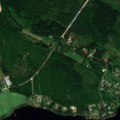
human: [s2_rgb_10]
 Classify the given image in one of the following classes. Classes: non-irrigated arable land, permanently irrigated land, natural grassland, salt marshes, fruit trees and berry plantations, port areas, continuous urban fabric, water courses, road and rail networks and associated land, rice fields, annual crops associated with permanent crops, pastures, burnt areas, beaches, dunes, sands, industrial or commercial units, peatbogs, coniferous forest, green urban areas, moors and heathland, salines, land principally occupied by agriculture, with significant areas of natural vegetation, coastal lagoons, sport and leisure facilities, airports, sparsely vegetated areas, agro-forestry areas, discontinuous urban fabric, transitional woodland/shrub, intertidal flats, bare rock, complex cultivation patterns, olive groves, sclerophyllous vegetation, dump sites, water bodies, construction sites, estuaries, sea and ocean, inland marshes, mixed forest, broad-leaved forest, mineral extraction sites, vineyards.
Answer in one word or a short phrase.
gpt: non-irrigated arable land, land principally occupied by agriculture, with significant areas of natural vegetation, mixed forest, water bodies